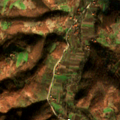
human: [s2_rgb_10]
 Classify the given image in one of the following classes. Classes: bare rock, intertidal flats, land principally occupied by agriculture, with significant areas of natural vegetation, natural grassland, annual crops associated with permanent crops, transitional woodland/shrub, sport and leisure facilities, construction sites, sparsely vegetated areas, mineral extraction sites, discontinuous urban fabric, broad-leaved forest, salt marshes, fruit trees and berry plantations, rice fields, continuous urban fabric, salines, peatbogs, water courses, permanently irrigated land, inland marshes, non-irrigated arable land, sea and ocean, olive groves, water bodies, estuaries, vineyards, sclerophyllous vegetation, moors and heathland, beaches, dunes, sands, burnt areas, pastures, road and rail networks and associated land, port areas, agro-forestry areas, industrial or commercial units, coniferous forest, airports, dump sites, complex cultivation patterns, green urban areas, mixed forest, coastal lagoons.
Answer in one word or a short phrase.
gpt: pastures, land principally occupied by agriculture, with significant areas of natural vegetation, broad-leaved forest, transitional woodland/shrub